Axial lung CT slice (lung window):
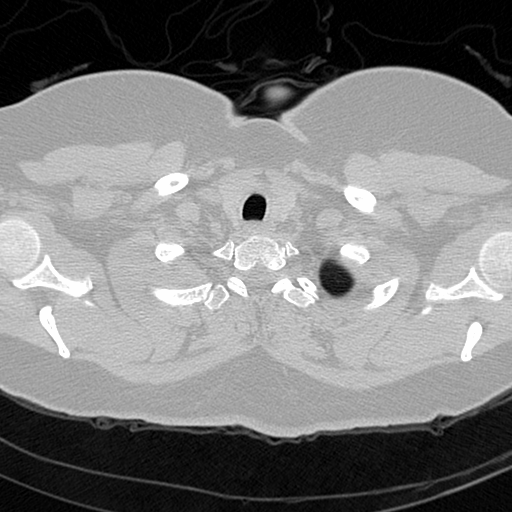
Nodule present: no